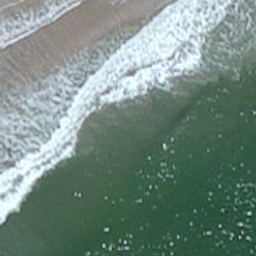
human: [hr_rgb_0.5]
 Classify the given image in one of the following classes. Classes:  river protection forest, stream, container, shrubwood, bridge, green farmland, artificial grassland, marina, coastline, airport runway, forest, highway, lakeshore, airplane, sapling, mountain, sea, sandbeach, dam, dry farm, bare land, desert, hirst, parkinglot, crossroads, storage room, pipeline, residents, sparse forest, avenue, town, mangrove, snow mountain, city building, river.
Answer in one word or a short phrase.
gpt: coastline